Question: I have these :
- - -
I'd like when I update the property 'MyTime', update the textbox too
My "Business" class look like this :
'''
public class MyBusinessClass : INotifyPropertyChanged
{
public void MakeSound(object sender, ElapsedEventArgs e)
{
// I change MyTime here
}
public event PropertyChangedEventHandler PropertyChanged;
private int myTime;
public int MyTime
{
get { return myTime; }
set
{
myTime= value;
InvokePropertyChanged(new PropertyChangedEventArgs("MyTime"));
}
}
public void InvokePropertyChanged(PropertyChangedEventArgs e)
{
PropertyChangedEventHandler handler = PropertyChanged;
if (handler != null) handler(this, e);
}
}
'''
The "TimerHelper" look like this :
'''
public class TimerHelper
{
private Timer _timer;
public void Run()
{
_timer = new Timer(1000);
_timer.Enabled = true;
_timer.Elapsed += new ElapsedEventHandler(MyBusinessClass.MakeSound);
}
}
'''
In the forms, I tried this :
'''
myTextBox.DataBindings.Add("Text", new MyBusinessClass(), "MyTime");
'''
but I get an exception in the method "InvokePropertyChanged"

I tried this :
'''
Invoke((MethodInvoker)delegate { myTextBox.Text = new MyBusinessClass().MyTime; });
'''
but the textBox is never updated
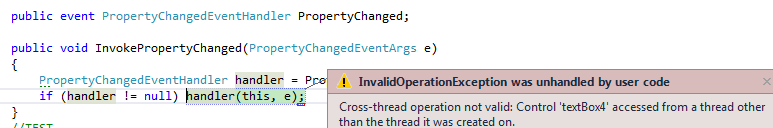
Answer: I found the answer there :
<URL>